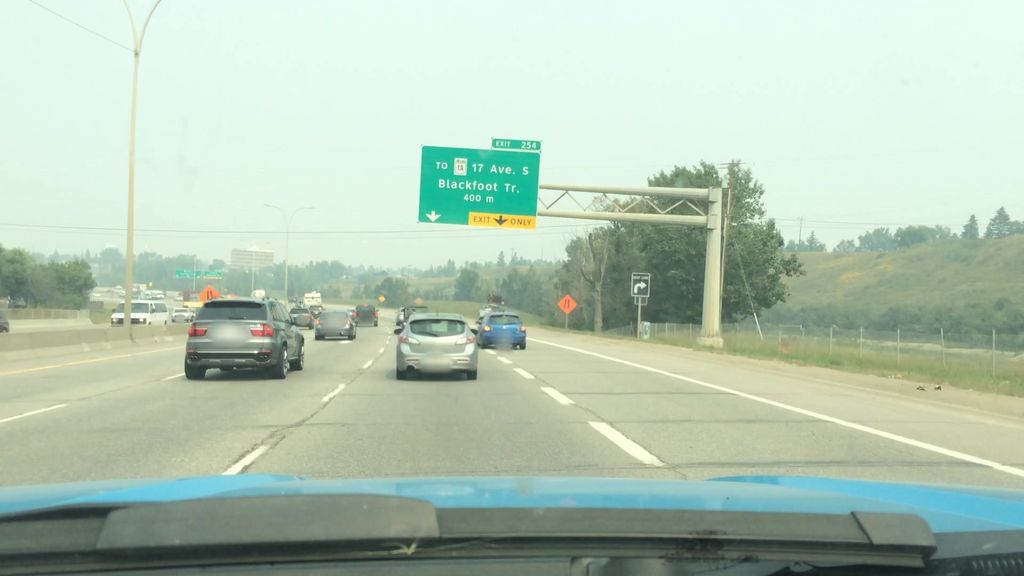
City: calgary